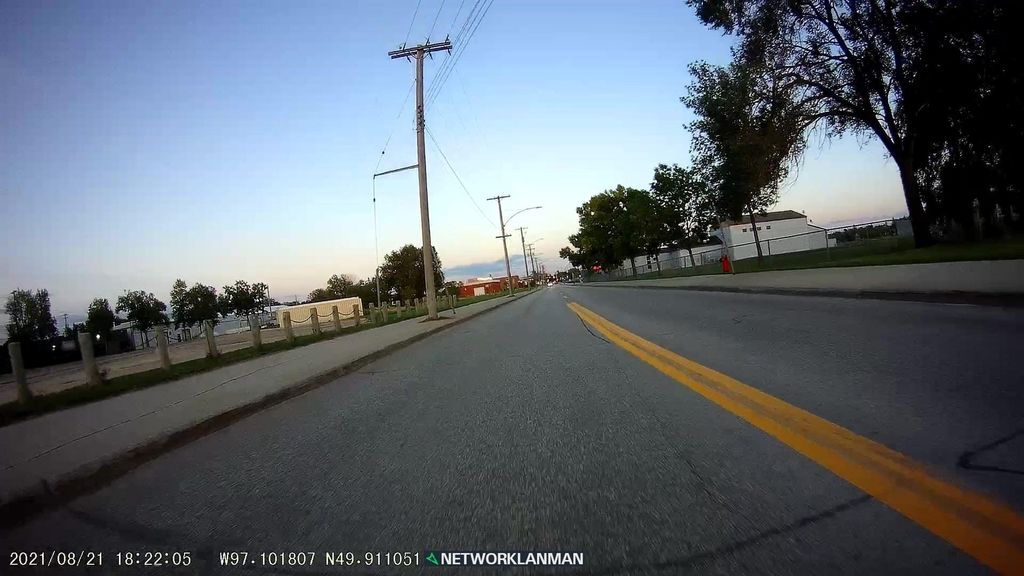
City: winnipeg